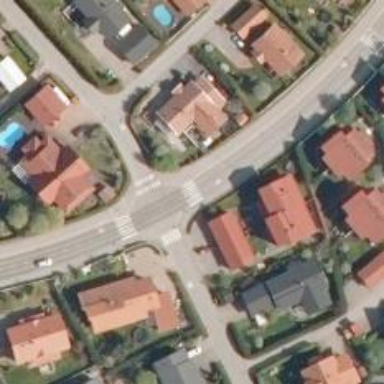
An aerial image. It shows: Uncontrolled crossing on the road.